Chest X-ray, PA view. Patient: 58 years old, sex F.
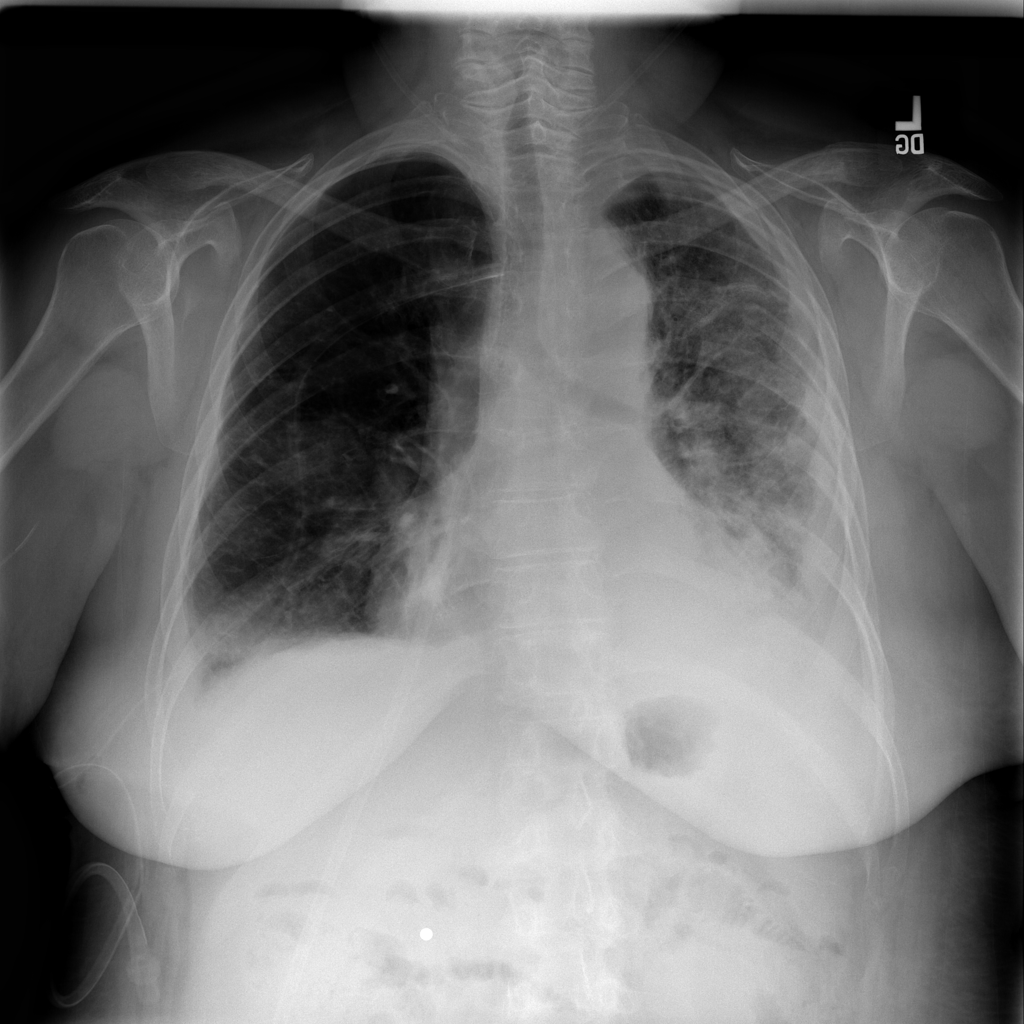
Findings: Effusion, Nodule, Pleural_Thickening, Pneumothorax